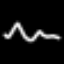
Label: squiggle